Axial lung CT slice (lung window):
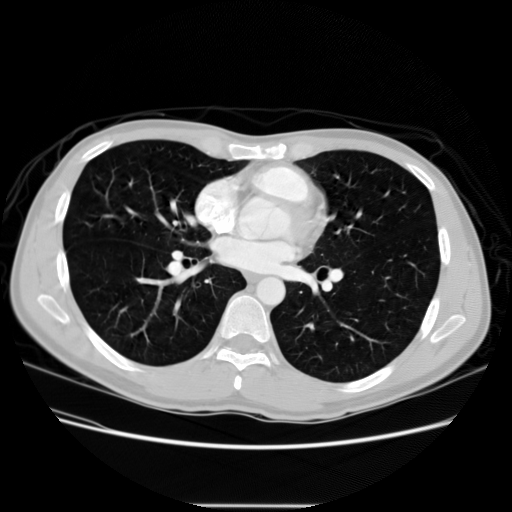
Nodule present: no